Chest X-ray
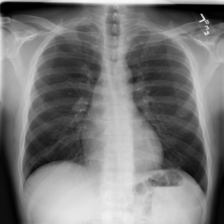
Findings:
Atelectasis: negative
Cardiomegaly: negative
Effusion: negative
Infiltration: negative
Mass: negative
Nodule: negative
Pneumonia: negative
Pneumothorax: negative
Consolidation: negative
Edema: negative
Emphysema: negative
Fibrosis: negative
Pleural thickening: negative
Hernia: negative